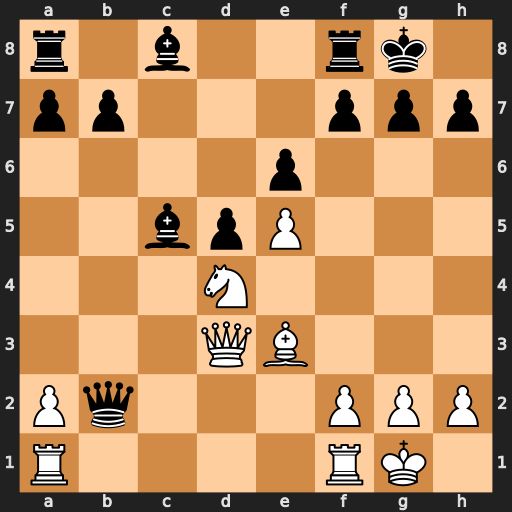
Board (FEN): r1b2rk1/pp3ppp/4p3/2bpP3/3N4/3QB3/Pq3PPP/R4RK1
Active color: w
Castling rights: -
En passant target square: -
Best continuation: Rfb1 Qa3 Qxa3 Bxa3 Nb5 b6 Nxa3